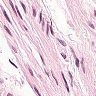
Metastatic tissue present: no